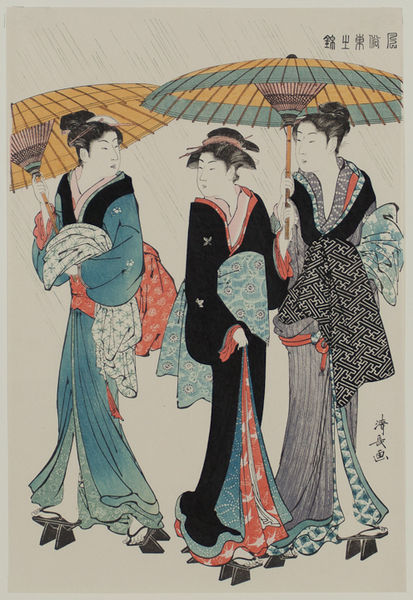
Titel: Three Women
Künstler: Torii Kiyonaga
Standort: Amherst (Massachusetts, USA)
Institution: Mead Art Museum, Amherst College
Schlagwörter: blau, frauen, frisur, zeichnung, gürtel, schirm, haare, drei, japan, schuhe, blue, people, red, robes, women, black, dress, dresses, face, hair, ladies, lady, old, painting, robe, three, woman, japanese, japanisch, schriftzeichen, asien, schirme, koloriert, feet, drawing, dekorativ, faces, walk, shoes, shuhe, chinese, asian, gelb, kimono, china, oriental, parasol, umbrella, geisha, kleid, traditional, parasole, sonnenschirm, holzschnitt, 3, foot binding, umbarella, ladeies, binding, ukiyoe, farbholzschnitt